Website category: university
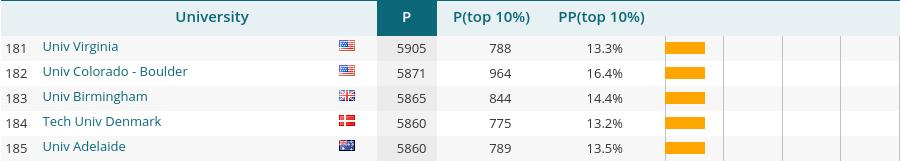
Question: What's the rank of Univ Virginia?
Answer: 181

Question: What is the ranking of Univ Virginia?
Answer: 181

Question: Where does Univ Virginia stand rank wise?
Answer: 181

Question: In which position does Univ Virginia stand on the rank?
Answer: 181

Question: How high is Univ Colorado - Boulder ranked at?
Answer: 182

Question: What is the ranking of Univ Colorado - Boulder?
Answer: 182

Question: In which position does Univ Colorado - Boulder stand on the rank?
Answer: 182

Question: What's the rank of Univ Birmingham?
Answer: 183

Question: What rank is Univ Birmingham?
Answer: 183

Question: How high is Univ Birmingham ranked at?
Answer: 183

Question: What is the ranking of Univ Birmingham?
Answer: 183

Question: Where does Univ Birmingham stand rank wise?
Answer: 183

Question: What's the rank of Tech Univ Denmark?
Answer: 184

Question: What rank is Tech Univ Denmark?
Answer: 184

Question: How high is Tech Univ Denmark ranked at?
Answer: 184

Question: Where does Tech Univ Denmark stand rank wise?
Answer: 184

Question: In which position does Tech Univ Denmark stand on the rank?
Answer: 184

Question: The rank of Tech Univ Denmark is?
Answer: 184

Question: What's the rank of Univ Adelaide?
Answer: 185

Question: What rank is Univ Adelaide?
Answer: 185

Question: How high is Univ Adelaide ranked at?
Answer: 185

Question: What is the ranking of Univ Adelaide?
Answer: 185

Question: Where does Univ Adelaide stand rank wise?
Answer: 185

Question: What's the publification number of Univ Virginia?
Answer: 5905

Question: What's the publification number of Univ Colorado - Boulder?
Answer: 5871

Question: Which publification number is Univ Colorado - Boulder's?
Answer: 5871

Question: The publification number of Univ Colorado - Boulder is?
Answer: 5871

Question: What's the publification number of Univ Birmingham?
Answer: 5865

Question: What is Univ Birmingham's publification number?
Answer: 5865

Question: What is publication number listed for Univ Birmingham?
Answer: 5865

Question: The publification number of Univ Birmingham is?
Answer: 5865

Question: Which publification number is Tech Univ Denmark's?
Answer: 5860

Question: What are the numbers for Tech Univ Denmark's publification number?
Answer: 5860

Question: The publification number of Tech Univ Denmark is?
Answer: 5860

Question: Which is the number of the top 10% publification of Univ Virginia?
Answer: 788

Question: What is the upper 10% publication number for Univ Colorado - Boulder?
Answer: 964

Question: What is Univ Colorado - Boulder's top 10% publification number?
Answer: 964

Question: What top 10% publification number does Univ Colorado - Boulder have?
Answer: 964

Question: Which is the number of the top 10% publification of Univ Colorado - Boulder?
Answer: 964

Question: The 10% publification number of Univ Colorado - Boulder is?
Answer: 964

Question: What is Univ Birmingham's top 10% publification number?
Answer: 844

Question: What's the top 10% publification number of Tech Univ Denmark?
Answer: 775

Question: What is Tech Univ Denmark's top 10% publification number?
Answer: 775

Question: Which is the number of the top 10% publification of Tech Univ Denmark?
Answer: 775

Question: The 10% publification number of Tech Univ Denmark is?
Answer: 775

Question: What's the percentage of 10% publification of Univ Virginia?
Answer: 13.3%

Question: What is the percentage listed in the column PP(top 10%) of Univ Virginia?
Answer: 13.3%

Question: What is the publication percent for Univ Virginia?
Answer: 13.3%

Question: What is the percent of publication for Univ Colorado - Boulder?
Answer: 16.4%

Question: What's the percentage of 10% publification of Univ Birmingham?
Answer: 14.4%

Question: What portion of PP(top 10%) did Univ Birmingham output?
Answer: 14.4%

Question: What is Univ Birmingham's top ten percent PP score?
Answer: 14.4%

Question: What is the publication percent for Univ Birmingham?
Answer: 14.4%

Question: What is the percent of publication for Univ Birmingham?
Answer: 14.4%

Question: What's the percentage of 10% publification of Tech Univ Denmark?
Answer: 13.2%

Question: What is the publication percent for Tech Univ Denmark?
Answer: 13.2%

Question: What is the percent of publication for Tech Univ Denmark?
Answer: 13.2%

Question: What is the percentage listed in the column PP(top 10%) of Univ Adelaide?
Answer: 13.5%

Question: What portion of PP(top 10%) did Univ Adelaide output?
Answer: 13.5%

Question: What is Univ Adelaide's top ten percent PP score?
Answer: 13.5%

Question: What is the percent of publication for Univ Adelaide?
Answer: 13.5%

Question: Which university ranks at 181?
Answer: Univ Virginia

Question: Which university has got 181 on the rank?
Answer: Univ Virginia

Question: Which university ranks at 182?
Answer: Univ Colorado - Boulder